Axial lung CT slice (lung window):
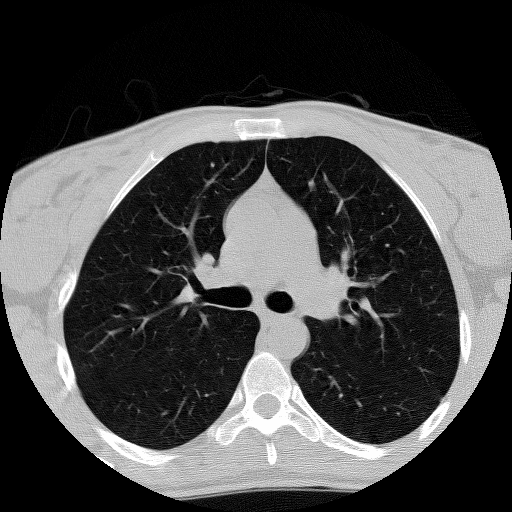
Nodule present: no